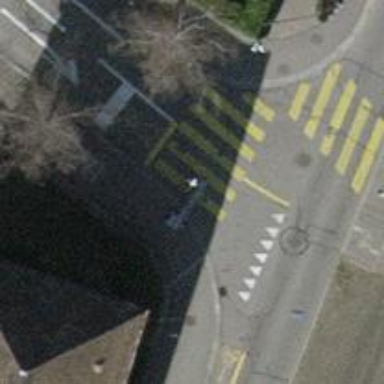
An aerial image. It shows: Road with traffic signals and zebra crossing marked by zebra lines.